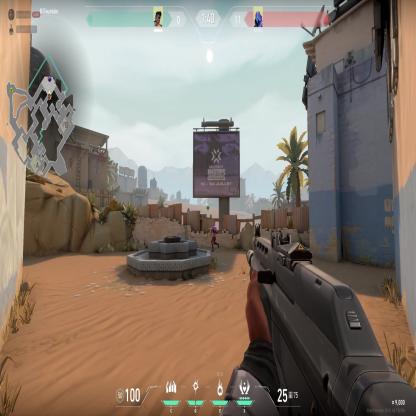
Label: enemy